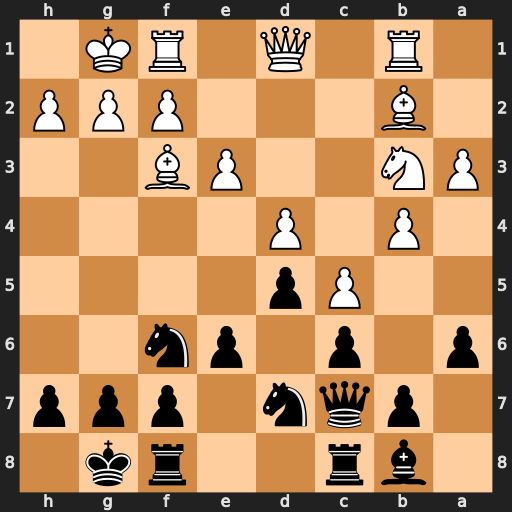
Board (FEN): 1br2rk1/1pqn1ppp/p1p1pn2/2Pp4/1P1P4/PN2PB2/1B3PPP/1R1Q1RK1
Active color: b
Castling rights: -
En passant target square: -
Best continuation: Qxh2#